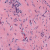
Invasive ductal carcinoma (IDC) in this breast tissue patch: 1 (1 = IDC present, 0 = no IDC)